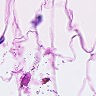
Metastatic tissue present: no